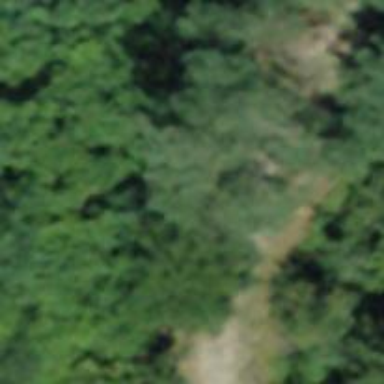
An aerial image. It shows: Unpaved path.